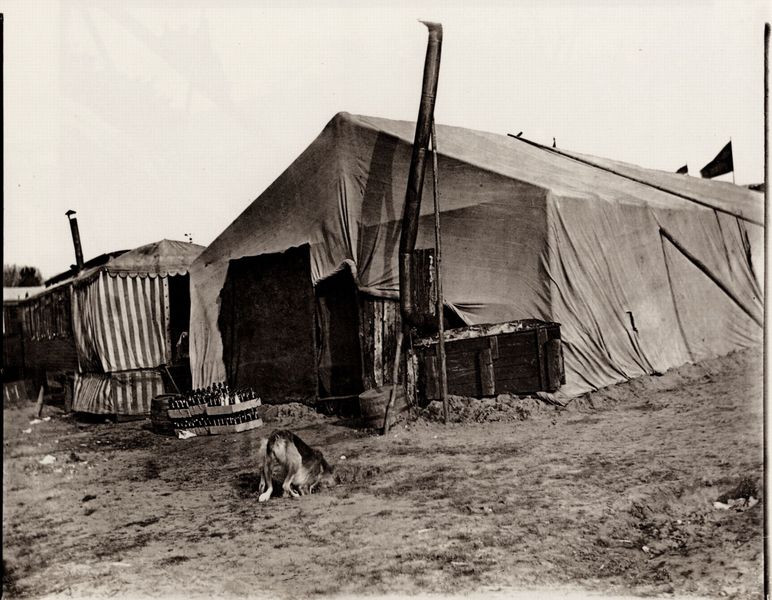
Titel: Rummel, hinterm Bierzelt
Künstler: Heinrich Zille
Schlagwörter: dunkel, himmel, schatten, weiß, wolf, sand, braun, grau, holz, licht, schwarz, gras, hund, tier, weg, wiese, flasche, flaschen, getränke, erde, nass, boden, stoff, kamin, ofen, schornstein, schwanz, fahnen, kisten, fahne, flagge, leer, schornsteine, amerika, platz, sepia, grube, wagen, krieg, unwetter, essen, gestreift, streifen, pfoten, foto, fotografie, photographie, regen, eingang, stütze, truhe, stangen, zigeuner, hinten, loch, militär, schwarzweiß, waffen, zirkus, zille, bier, kiste, schlamm, fass, palette, photo, küche, stäbe, graben, zeltlager, esse, stange, paletten, eimer, abzug, armut, fotographie, zelt, zelte, rohr, munition, lager, artisten, heizen, kästen, ofenrohr, kuhle, plane, schäferhund, feldlager, militärlager, slum, asyl, verpflegung, zeltplane, fahme, küchenzelt, versorgungszelt, e, notunterkuft, kz, buddeln, #licht, zeltt, flaschenn, hauszelt, grosszelt, fahrendes volk, bierkästen, zelte hund flaschen